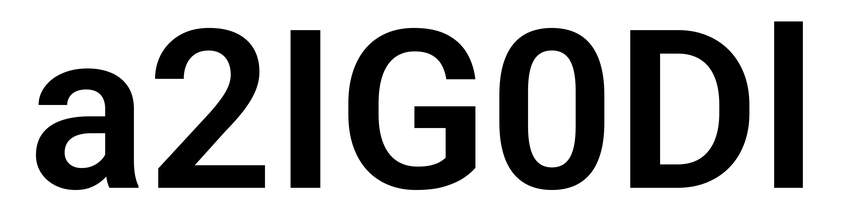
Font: Roboto_SemiBold